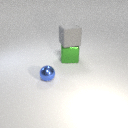
large green metal cube behind small blue metal sphere